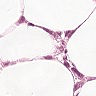
Metastatic tissue present: yes